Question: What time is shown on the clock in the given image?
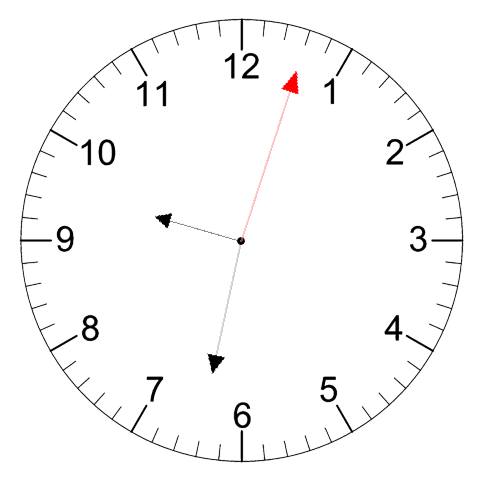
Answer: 09:32:03